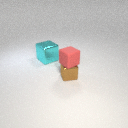
small red rubber cube above small brown metal cube